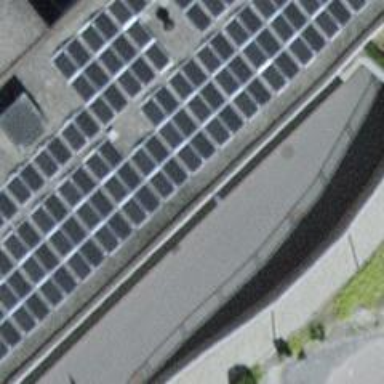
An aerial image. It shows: Small solar photovoltaic panel generator on the roof of building.